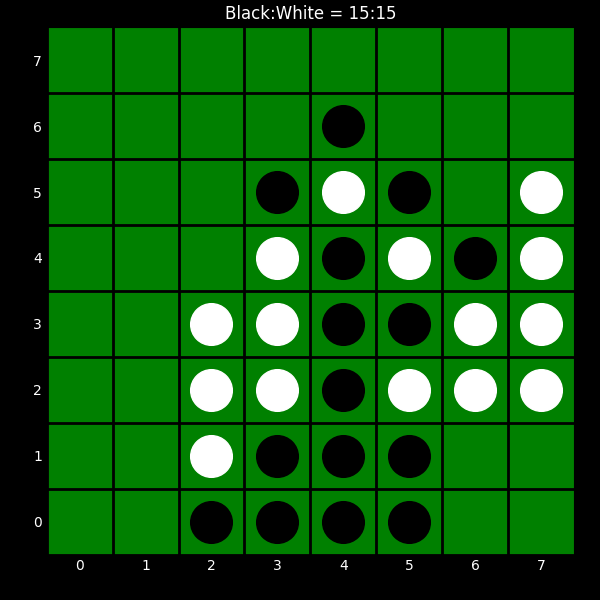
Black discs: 15
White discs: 15